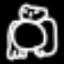
Label: frog